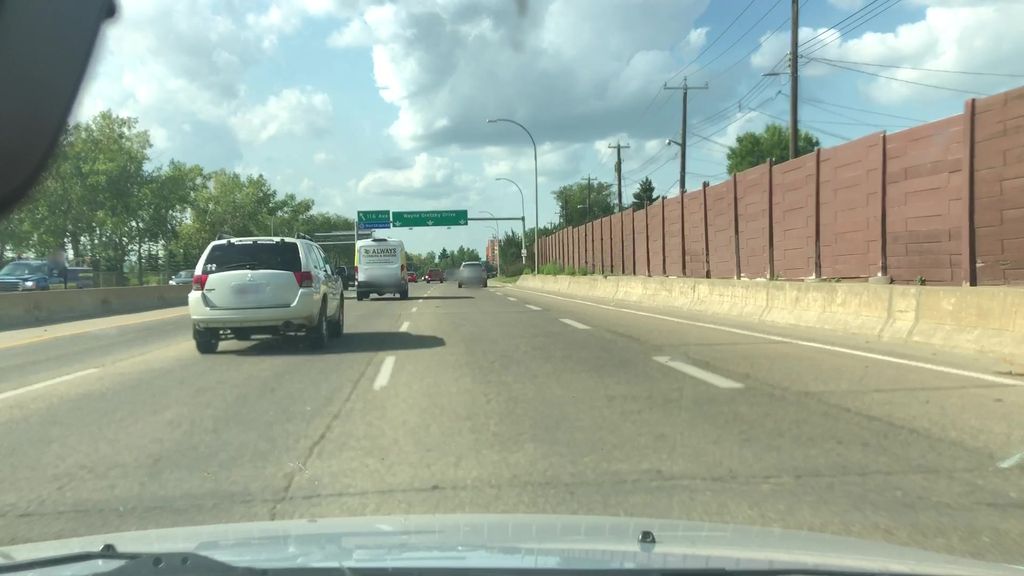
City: edmonton